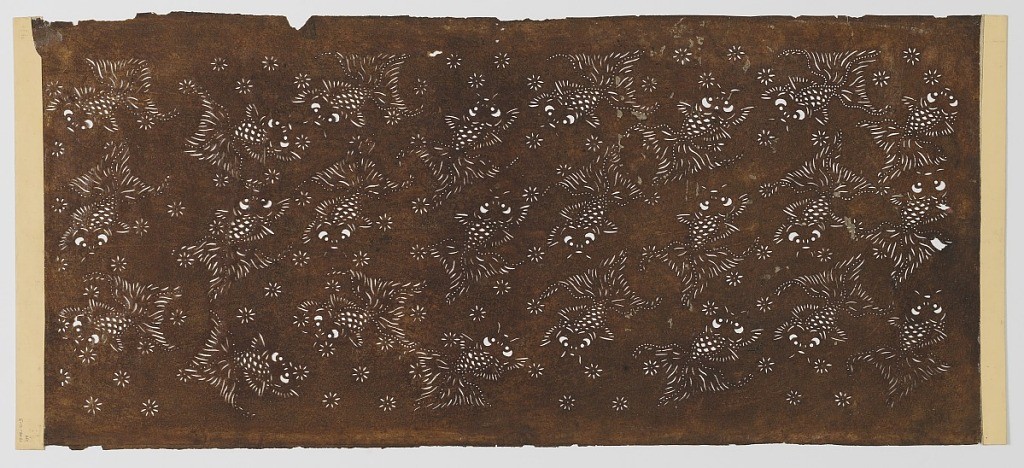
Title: Goldfish
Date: late 18th - mid 19th century
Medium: Mulberry paper (kozo washi) treated with fermented persimmon tannin (kakishibu),
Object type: Katagami
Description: Scattered around the stencil are tiny goldfish. Punching and carving methods have both been applied to create the whimsical image. Dispersed throughout the design are tiny floral blossoms that mimic the details of the fish. The top edge appears to be a bit battered in places while there are splotches of some light brown material. Overall the stencil is uneven in color but appears to be in decent shape.